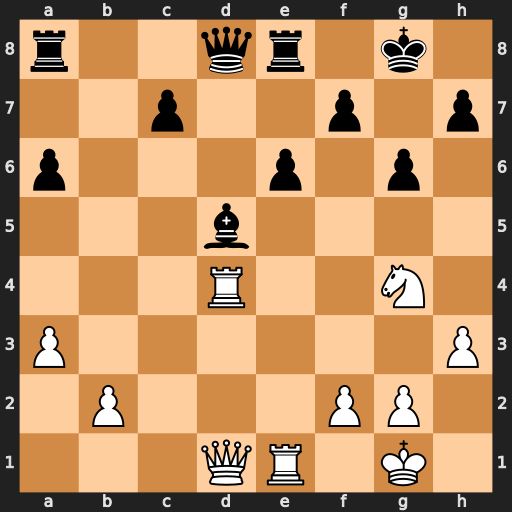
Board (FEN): r2qr1k1/2p2p1p/p3p1p1/3b4/3R2N1/P6P/1P3PP1/3QR1K1
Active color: w
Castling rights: -
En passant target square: -
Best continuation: Rxd5 Qxd5 Nf6+ Kf8 Nxd5